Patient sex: M
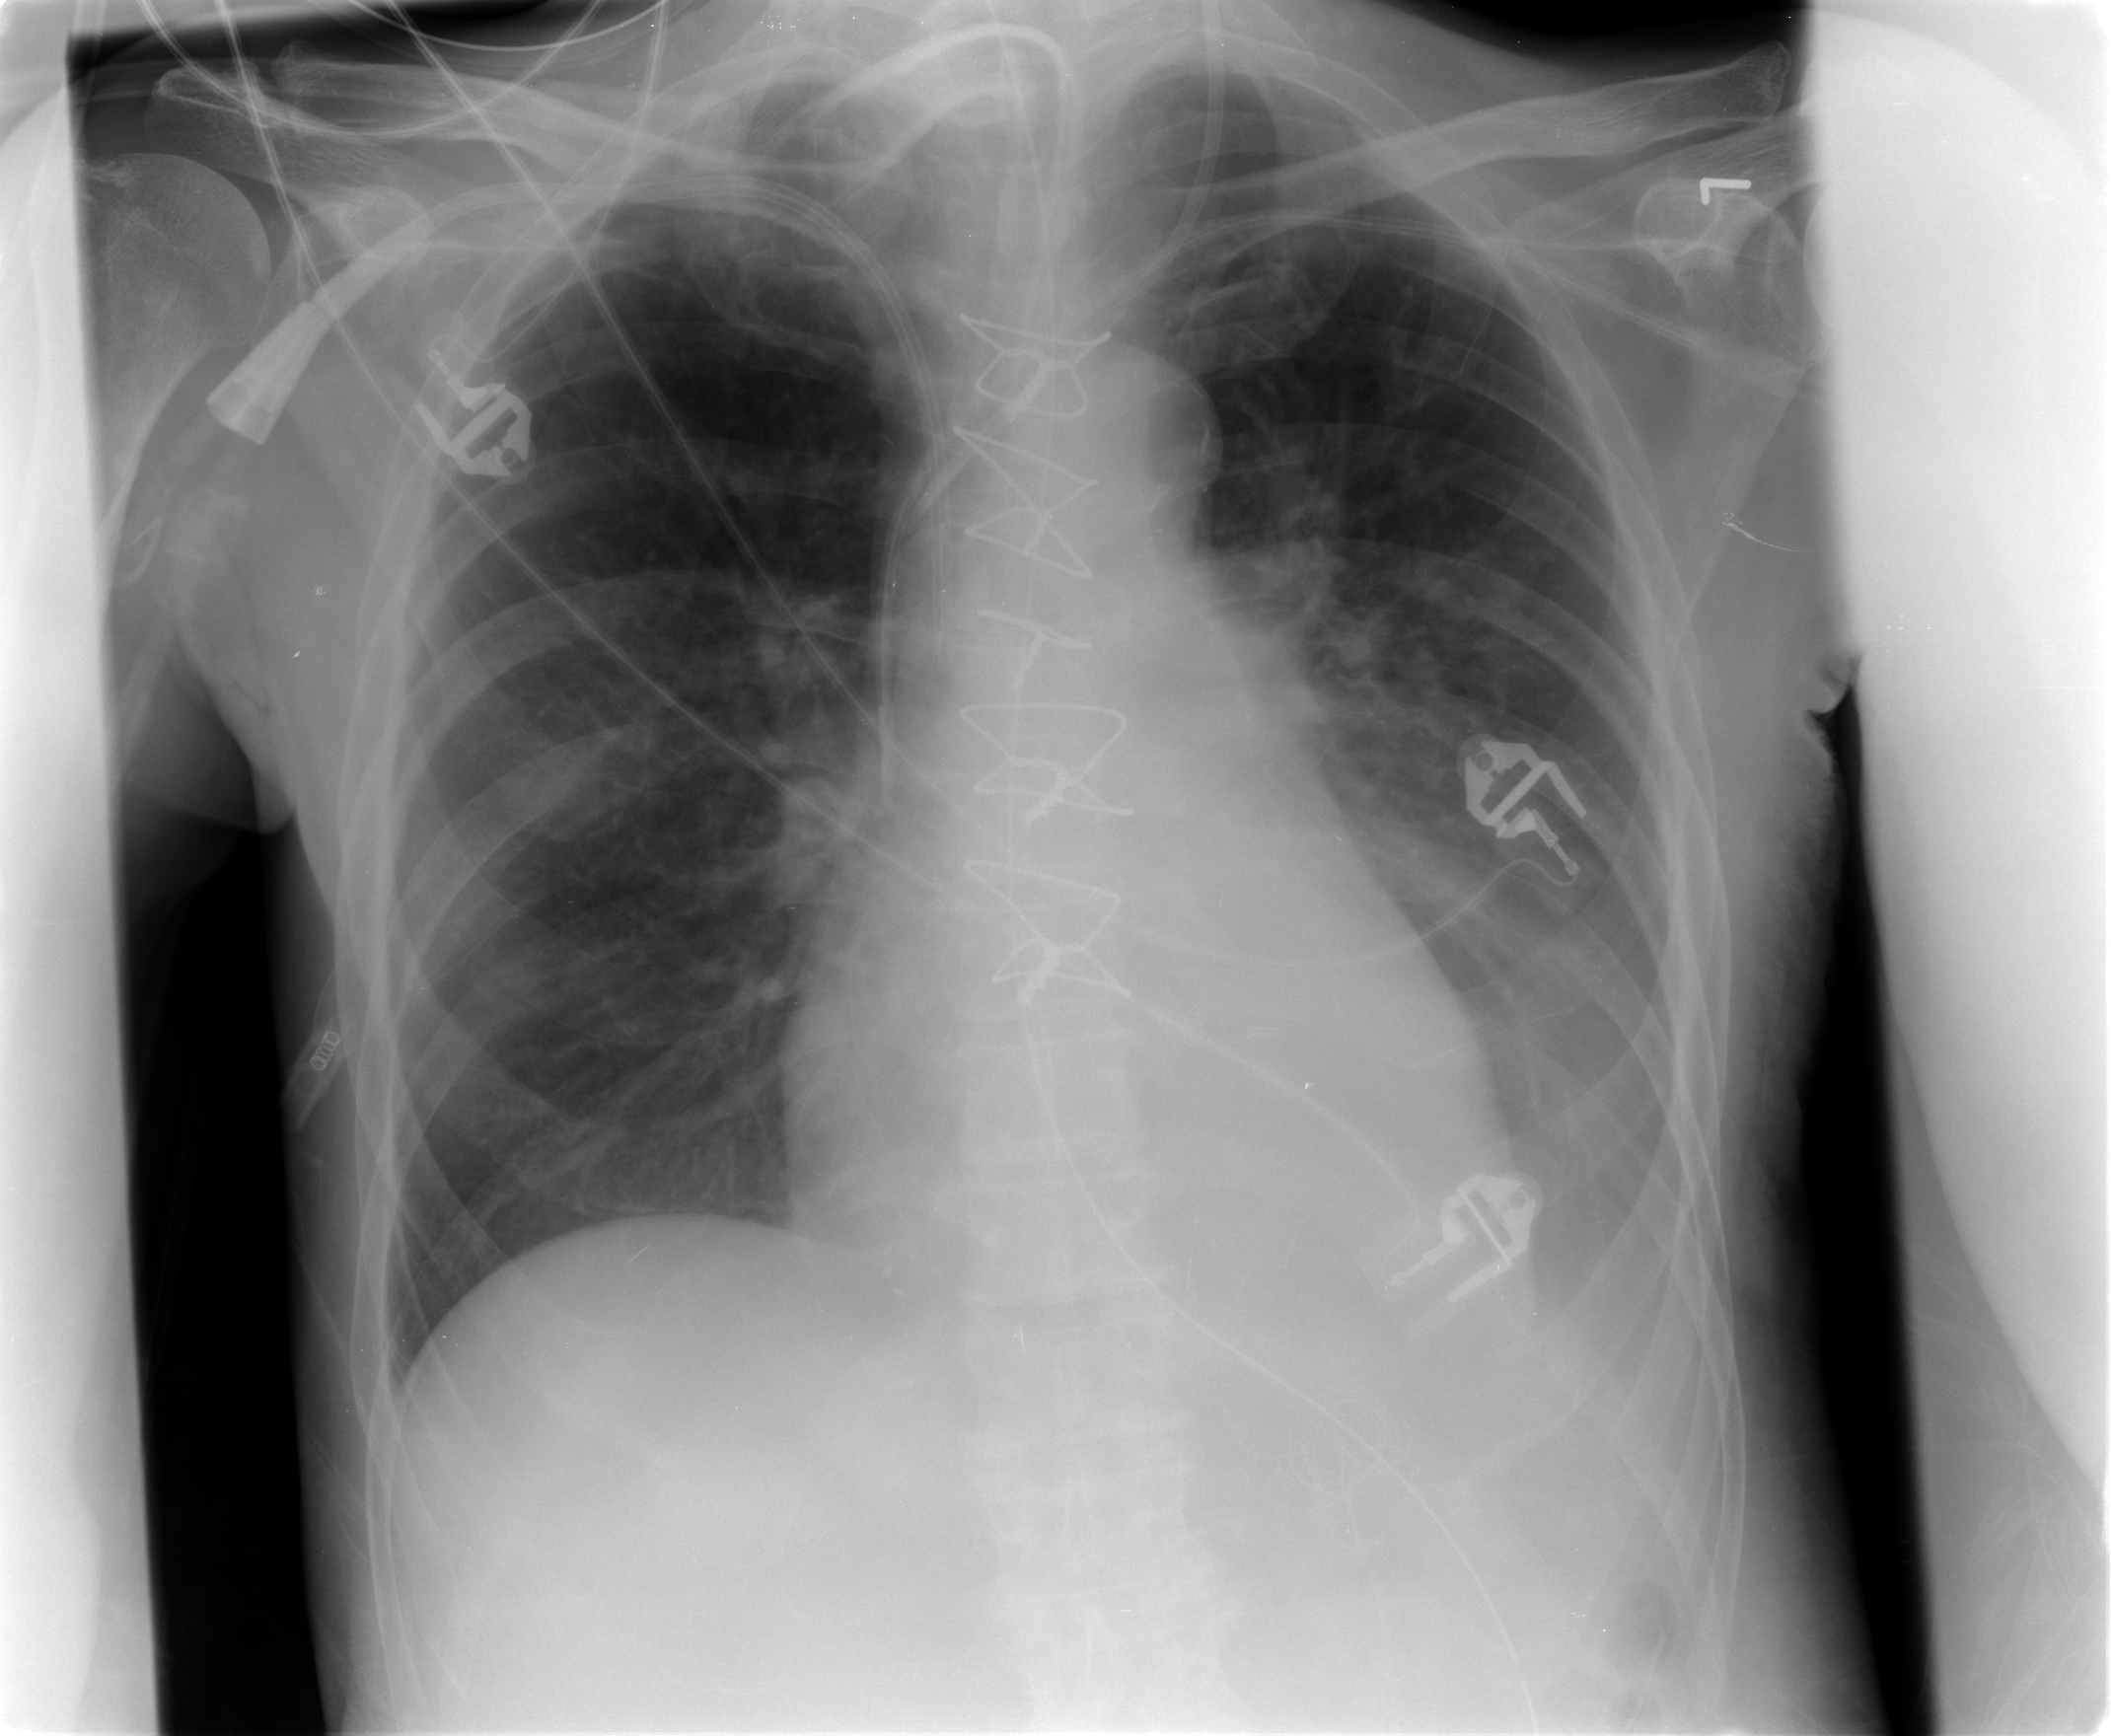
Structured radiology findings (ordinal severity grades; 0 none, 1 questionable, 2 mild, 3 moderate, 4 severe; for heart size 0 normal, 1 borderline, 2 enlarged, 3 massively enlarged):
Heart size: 1
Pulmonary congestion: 1
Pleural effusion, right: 0
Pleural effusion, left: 2
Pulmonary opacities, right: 1
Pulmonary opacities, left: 1
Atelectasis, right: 1
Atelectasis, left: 2